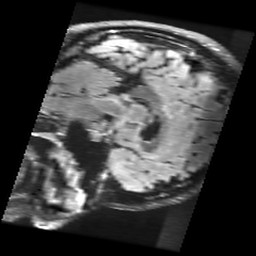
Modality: FLAIR
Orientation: sagittal
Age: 22
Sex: female
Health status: healthy
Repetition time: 12 s
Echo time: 0.09782 s